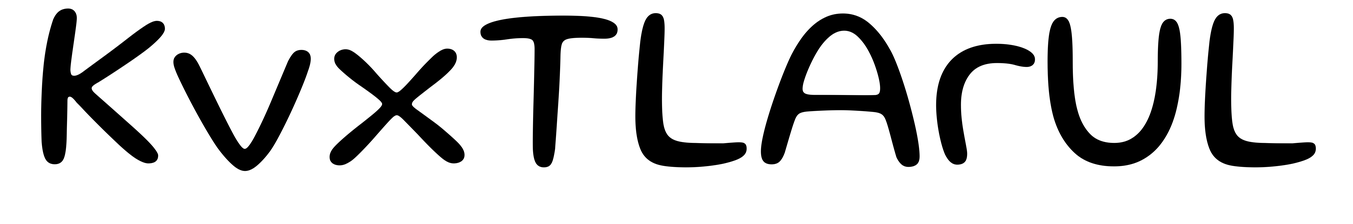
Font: Gluten_Light